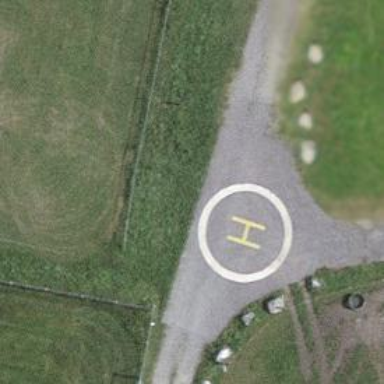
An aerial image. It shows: Image of helipad at airport.